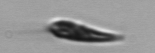
Label: Euglena